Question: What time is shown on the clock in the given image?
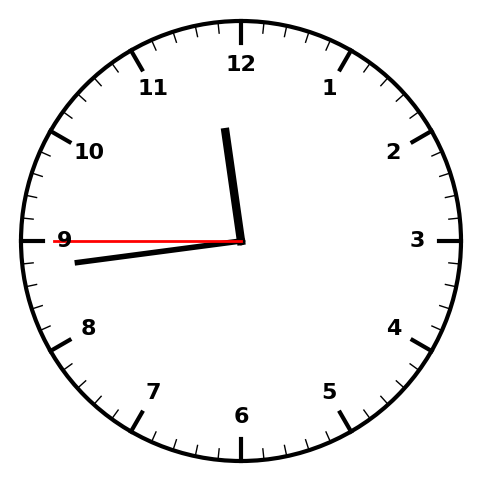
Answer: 11:43:45